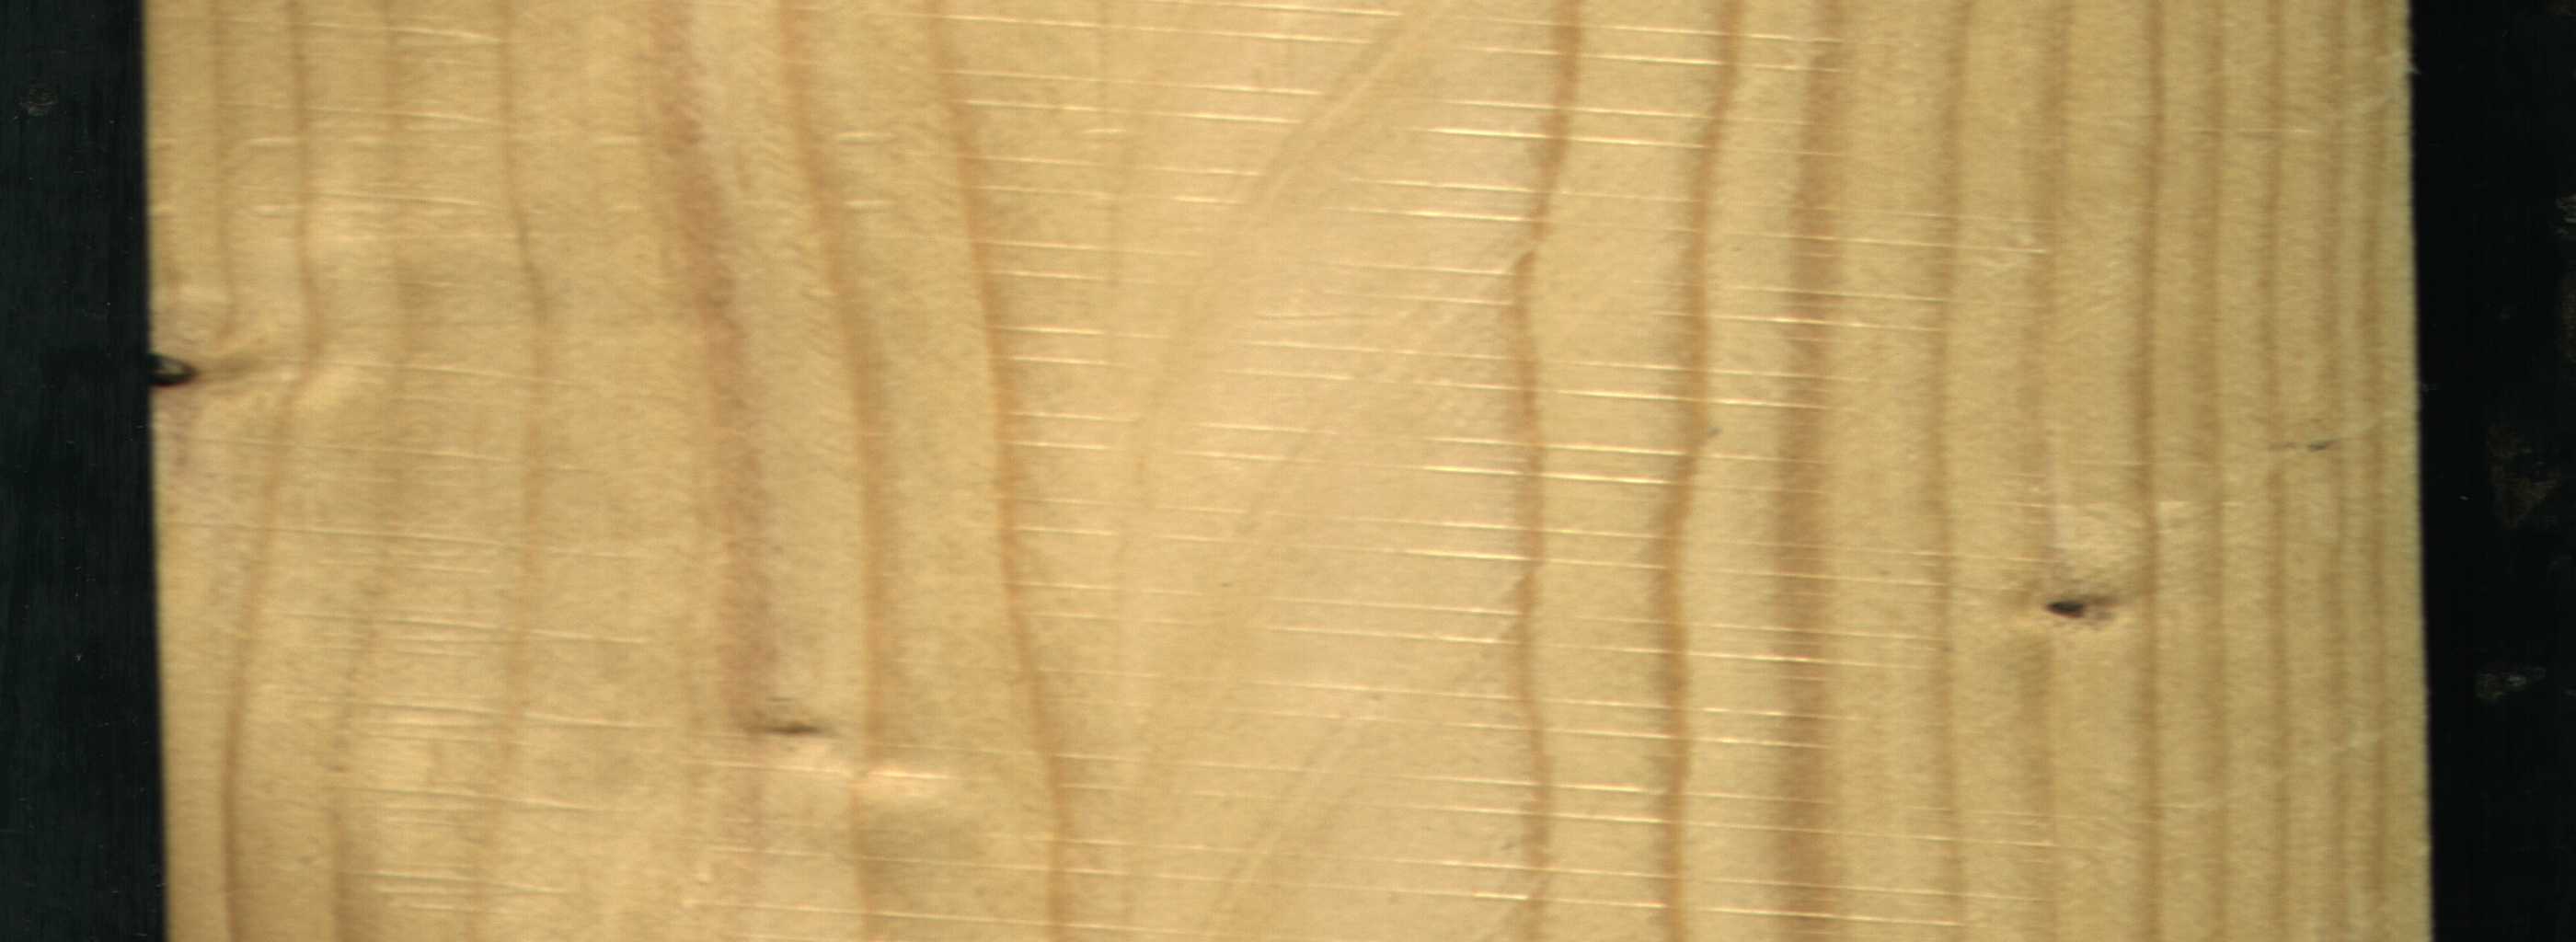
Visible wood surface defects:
Knot_missing
Dead_Knot